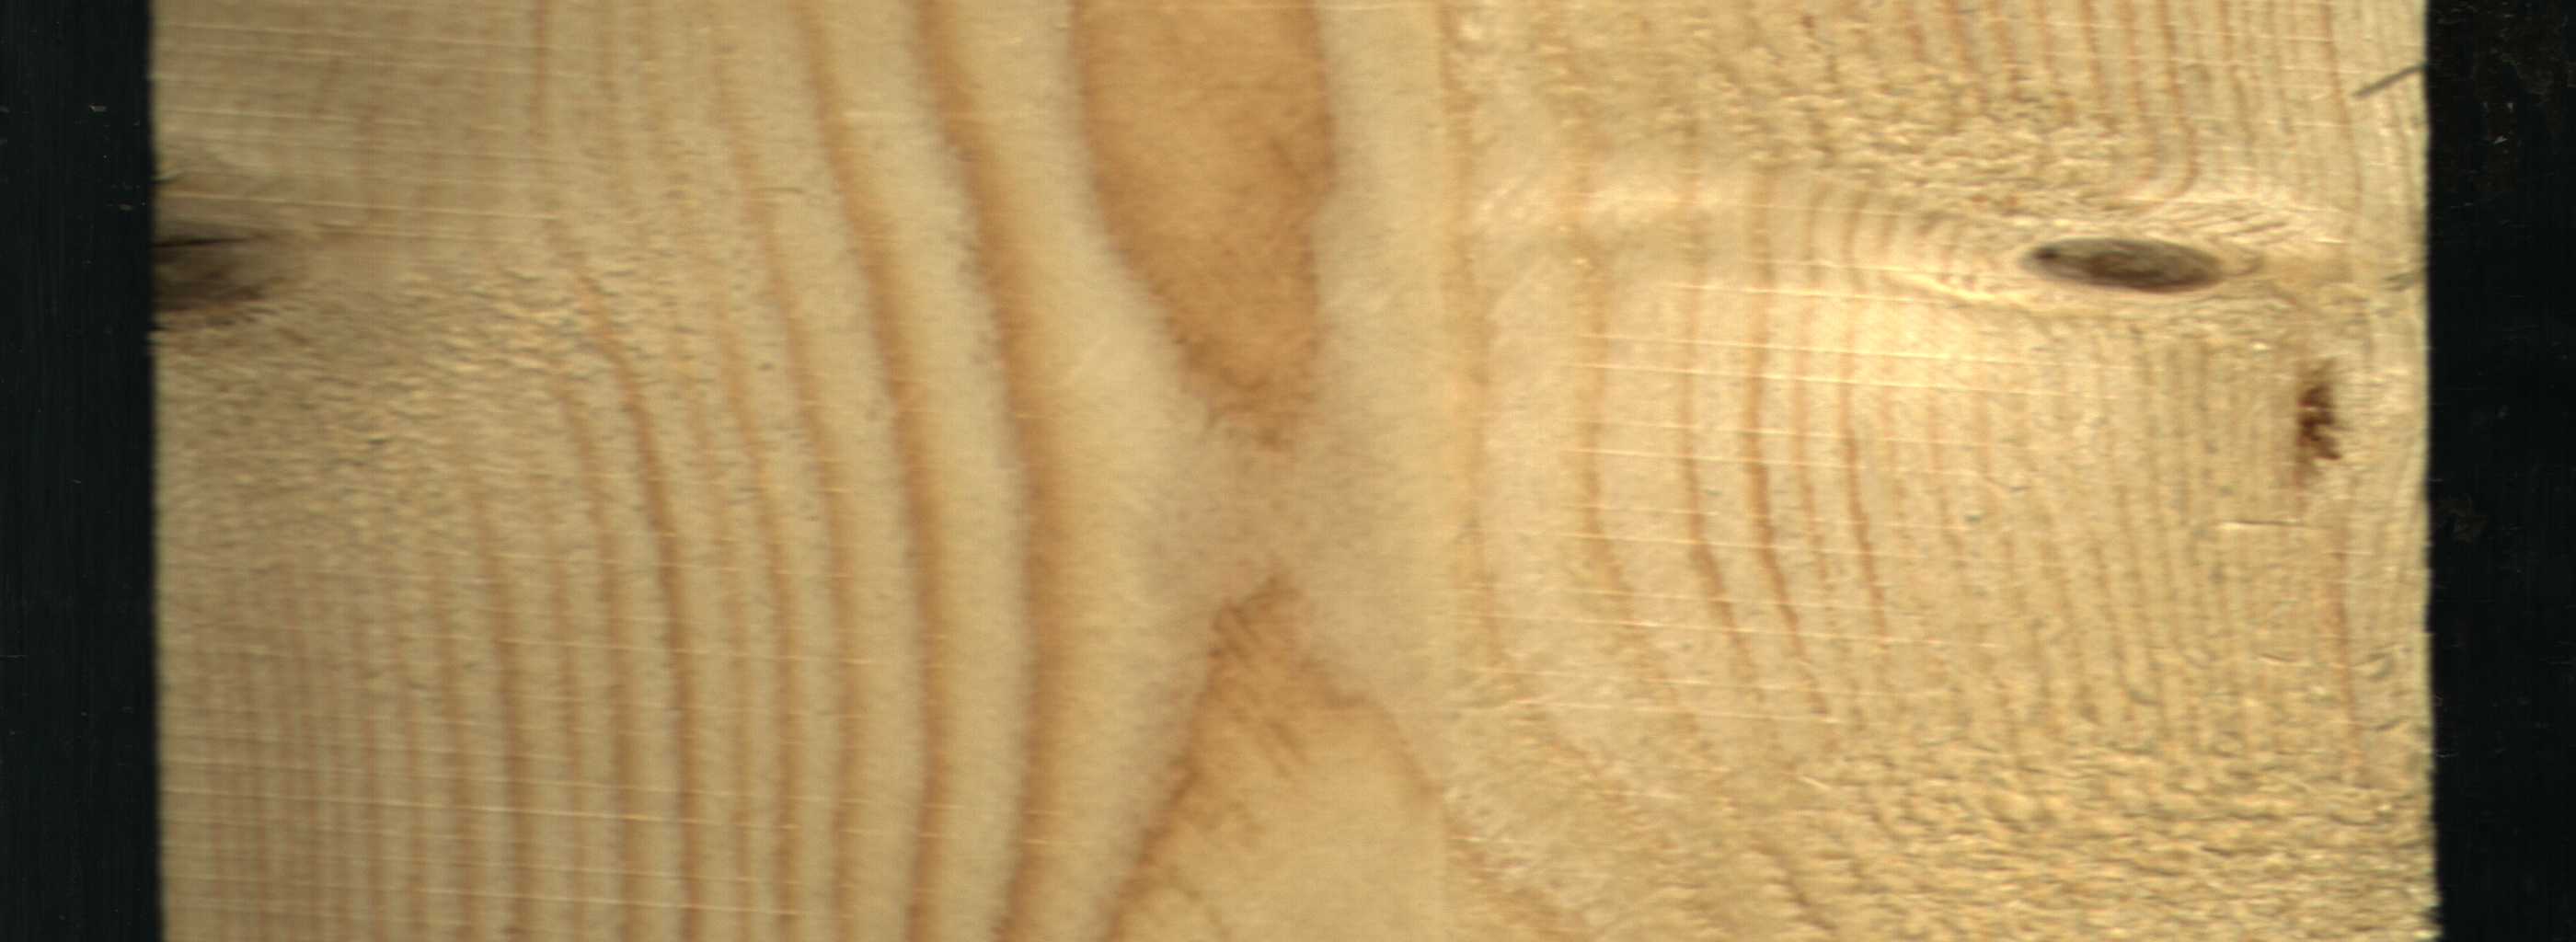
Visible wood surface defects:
resin
knot_with_crack
Live_Knot